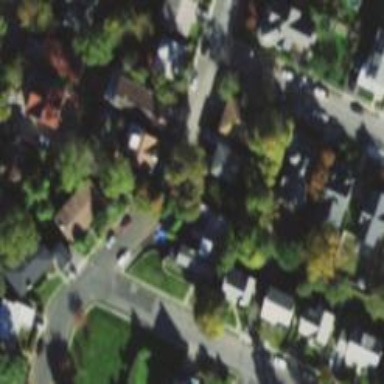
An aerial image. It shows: Residential road.